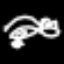
Label: frog